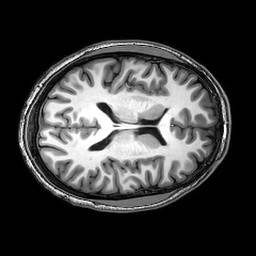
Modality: T1w
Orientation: axial
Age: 24
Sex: male
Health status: healthy
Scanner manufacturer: philips
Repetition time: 0.00824 s
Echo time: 0.00379 s